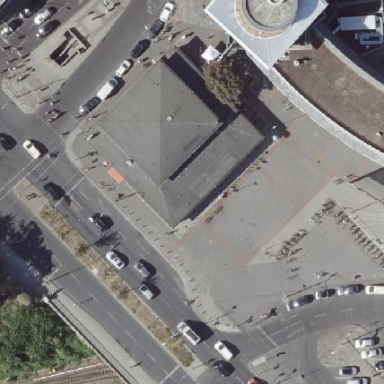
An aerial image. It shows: Transportation building with pyramidal roof shape.